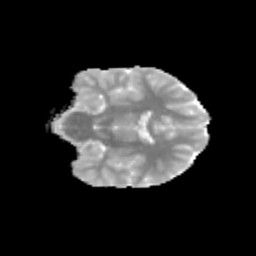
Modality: MD
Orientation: coronal
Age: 11
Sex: female
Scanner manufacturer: siemens
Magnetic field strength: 3 T
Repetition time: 3.8 s
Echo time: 0.07 s